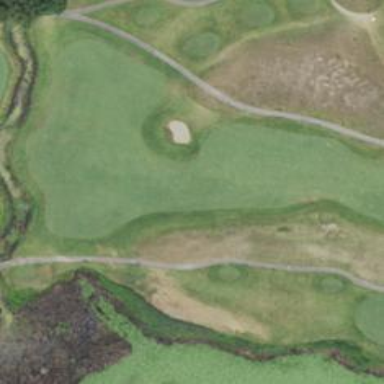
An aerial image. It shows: View of golf hole.